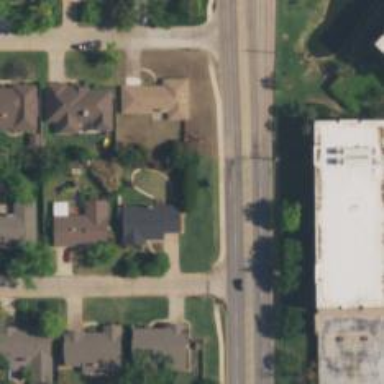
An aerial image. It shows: Secondary road.